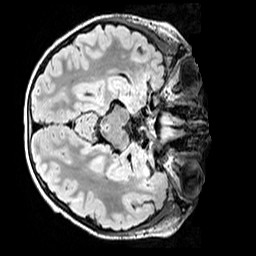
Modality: FLAIR
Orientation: axial
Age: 10
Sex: male
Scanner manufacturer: siemens
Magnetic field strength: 3 T
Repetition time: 5 s
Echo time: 0.388 s